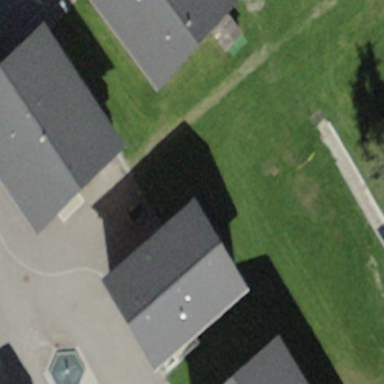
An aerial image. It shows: Gabled house with linen-colored exterior. The roof is oriented along the building.